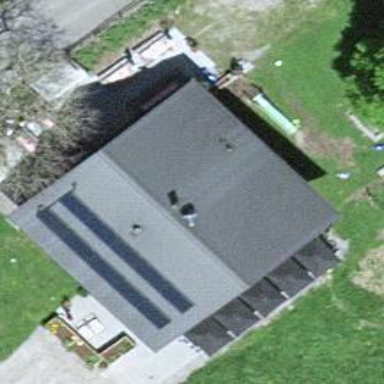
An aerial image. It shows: Restaurant.